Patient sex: F
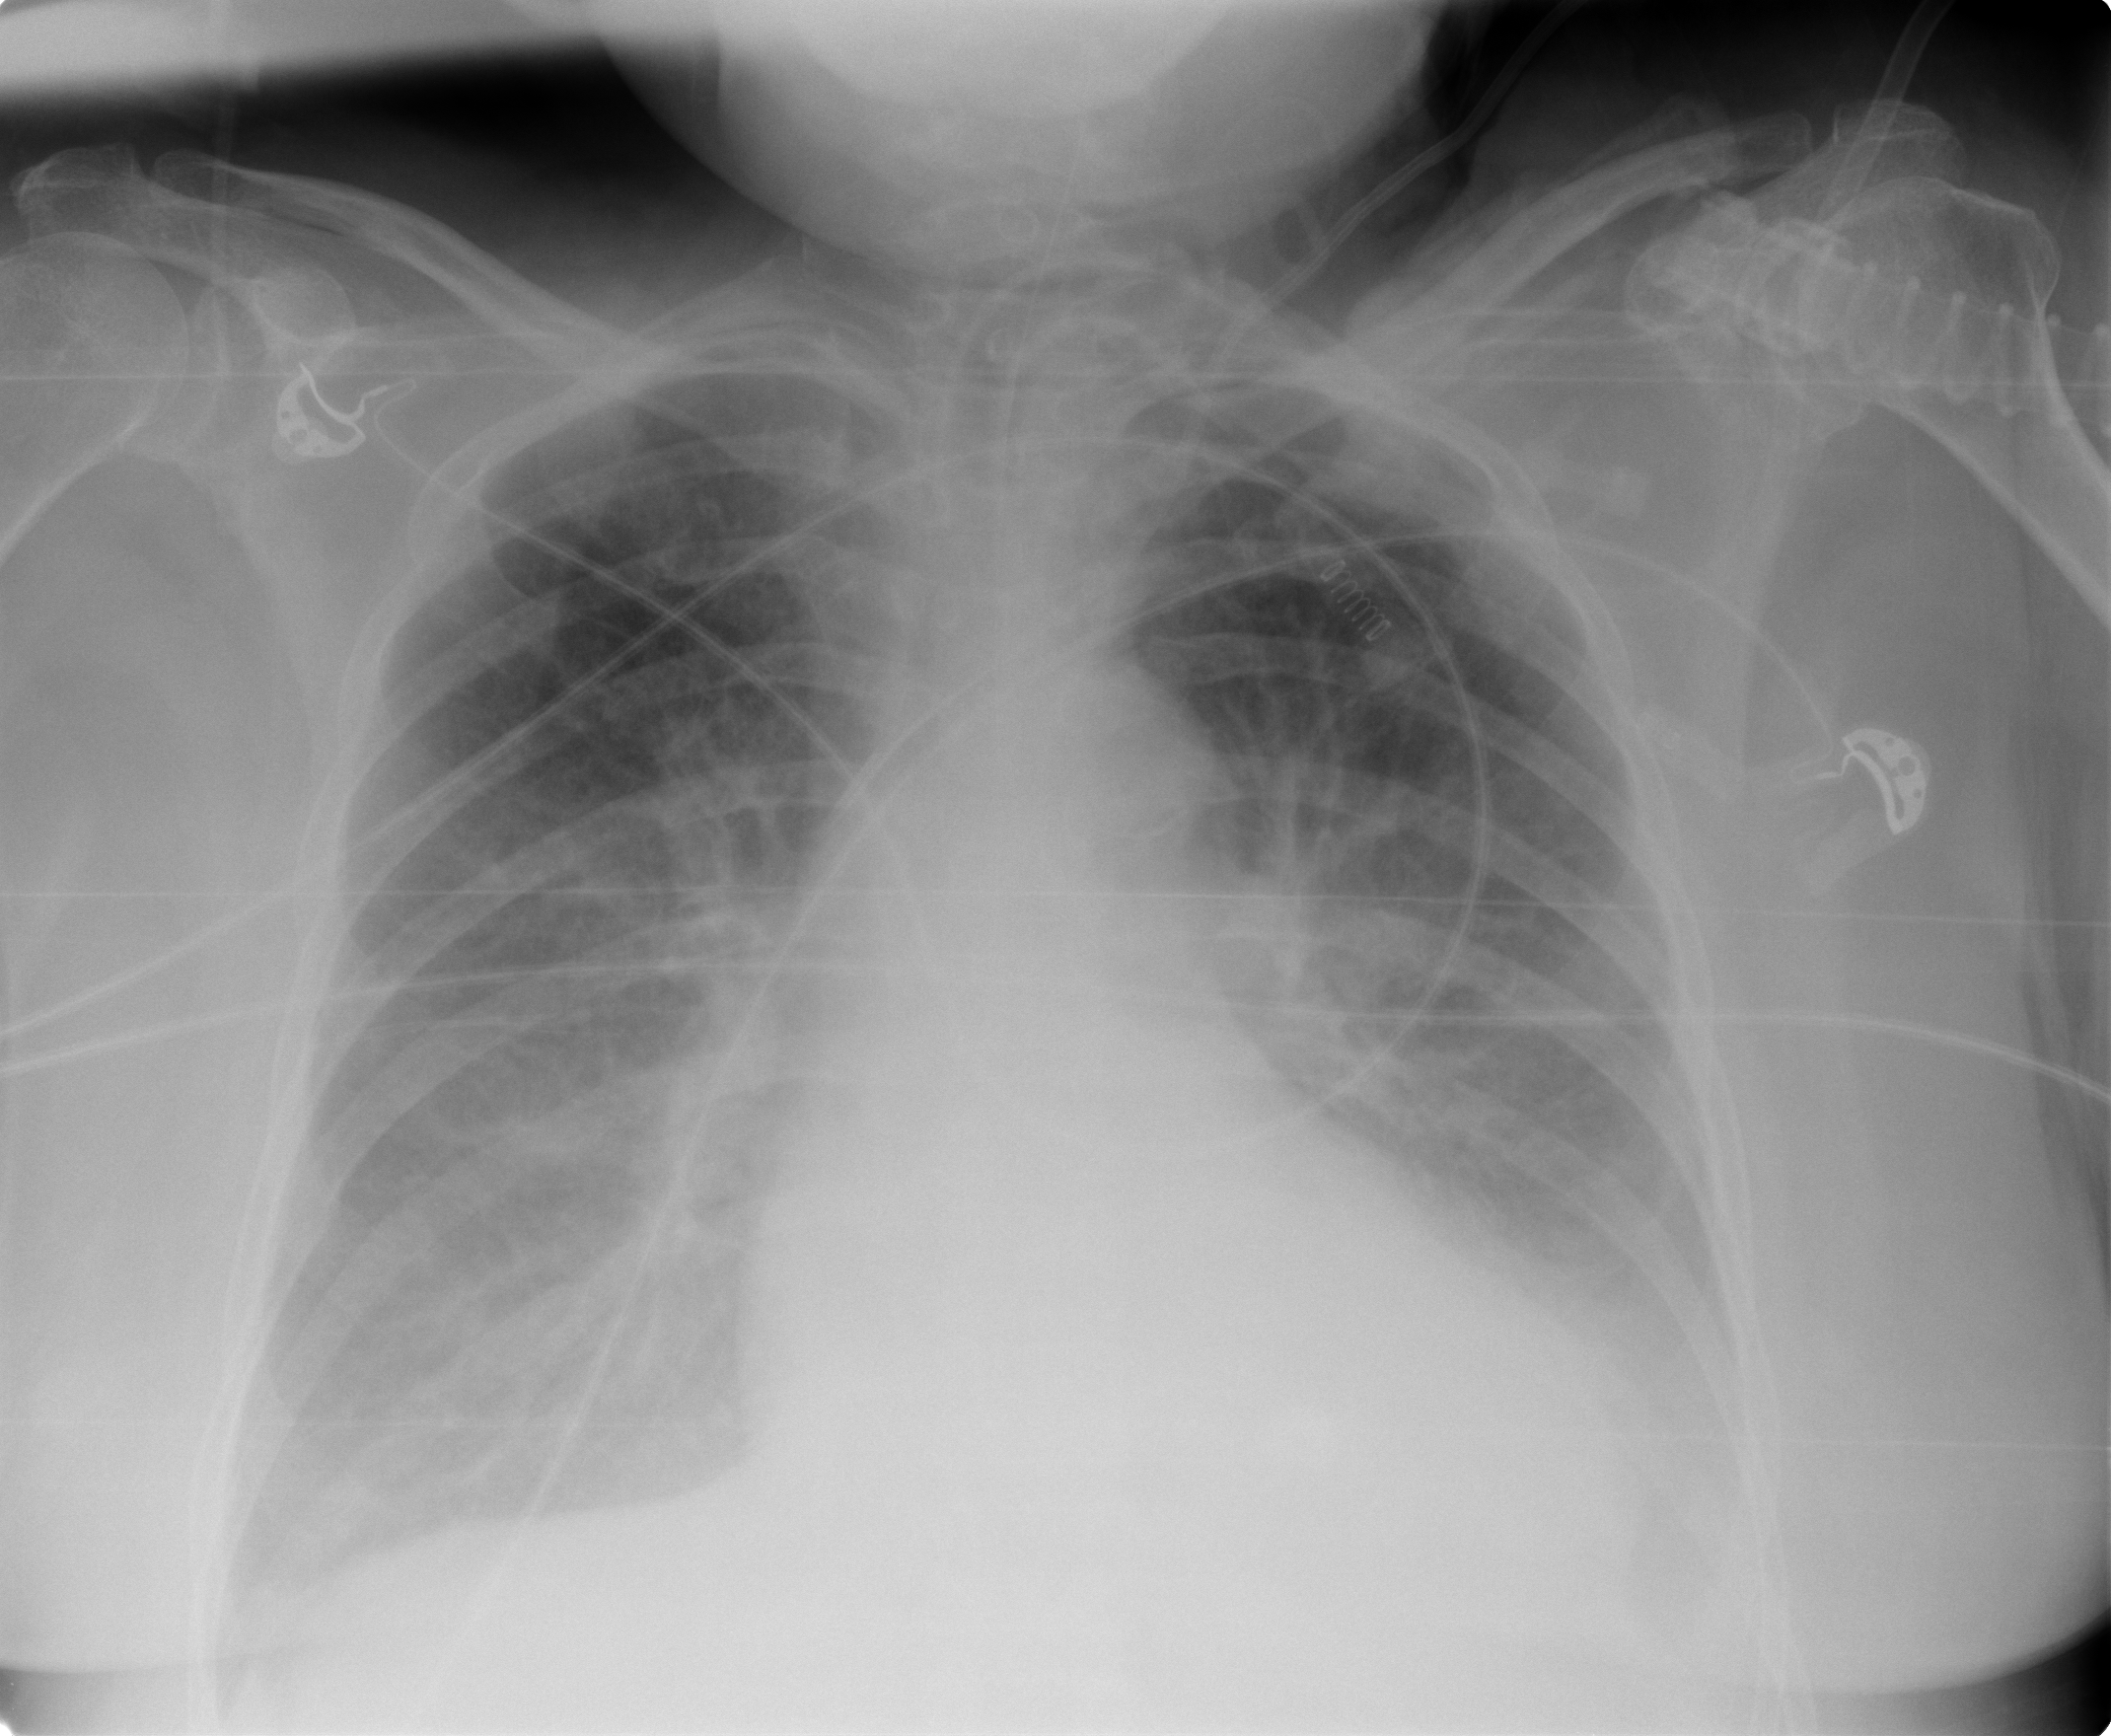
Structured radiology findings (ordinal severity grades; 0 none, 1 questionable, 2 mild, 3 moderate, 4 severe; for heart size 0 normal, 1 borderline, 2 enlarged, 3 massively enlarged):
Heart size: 2
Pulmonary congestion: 2
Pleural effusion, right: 2
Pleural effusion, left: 2
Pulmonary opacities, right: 0
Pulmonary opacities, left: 0
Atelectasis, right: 2
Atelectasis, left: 2